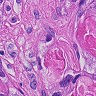
Metastatic tissue present: yes